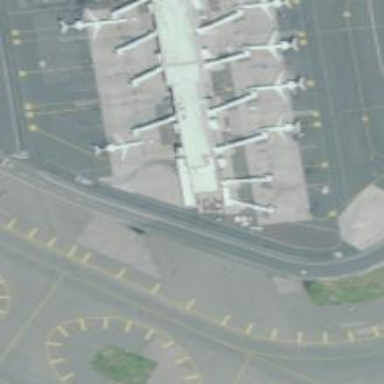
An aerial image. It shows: Airport gate.